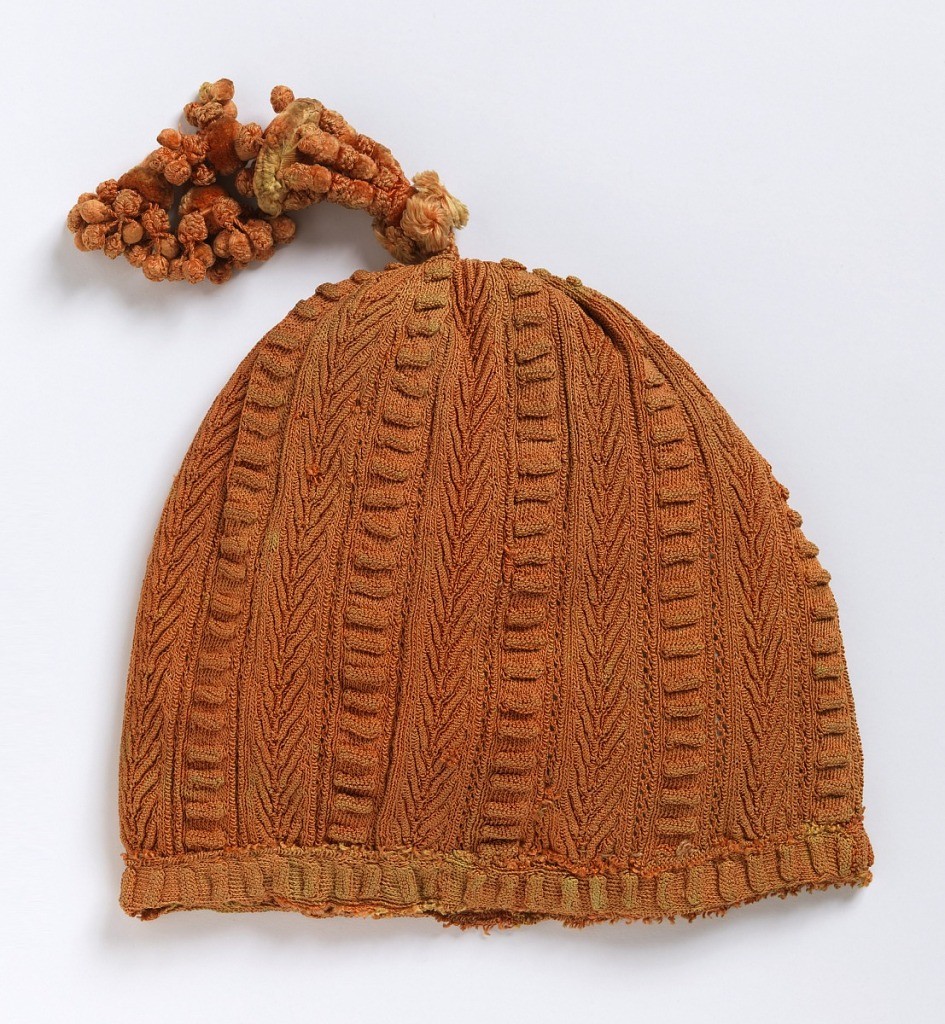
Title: Cap
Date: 18th century
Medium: silk Technique: knitted, passementerie
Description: Cap of coral silk with a chenille tassel in the same color. Knit with altnernating bands in a simple goemetric patterns.